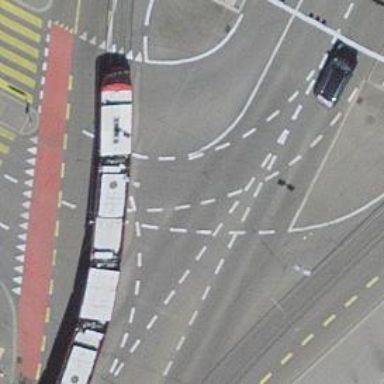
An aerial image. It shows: Road with traffic signals.